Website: home-depot
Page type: review-order
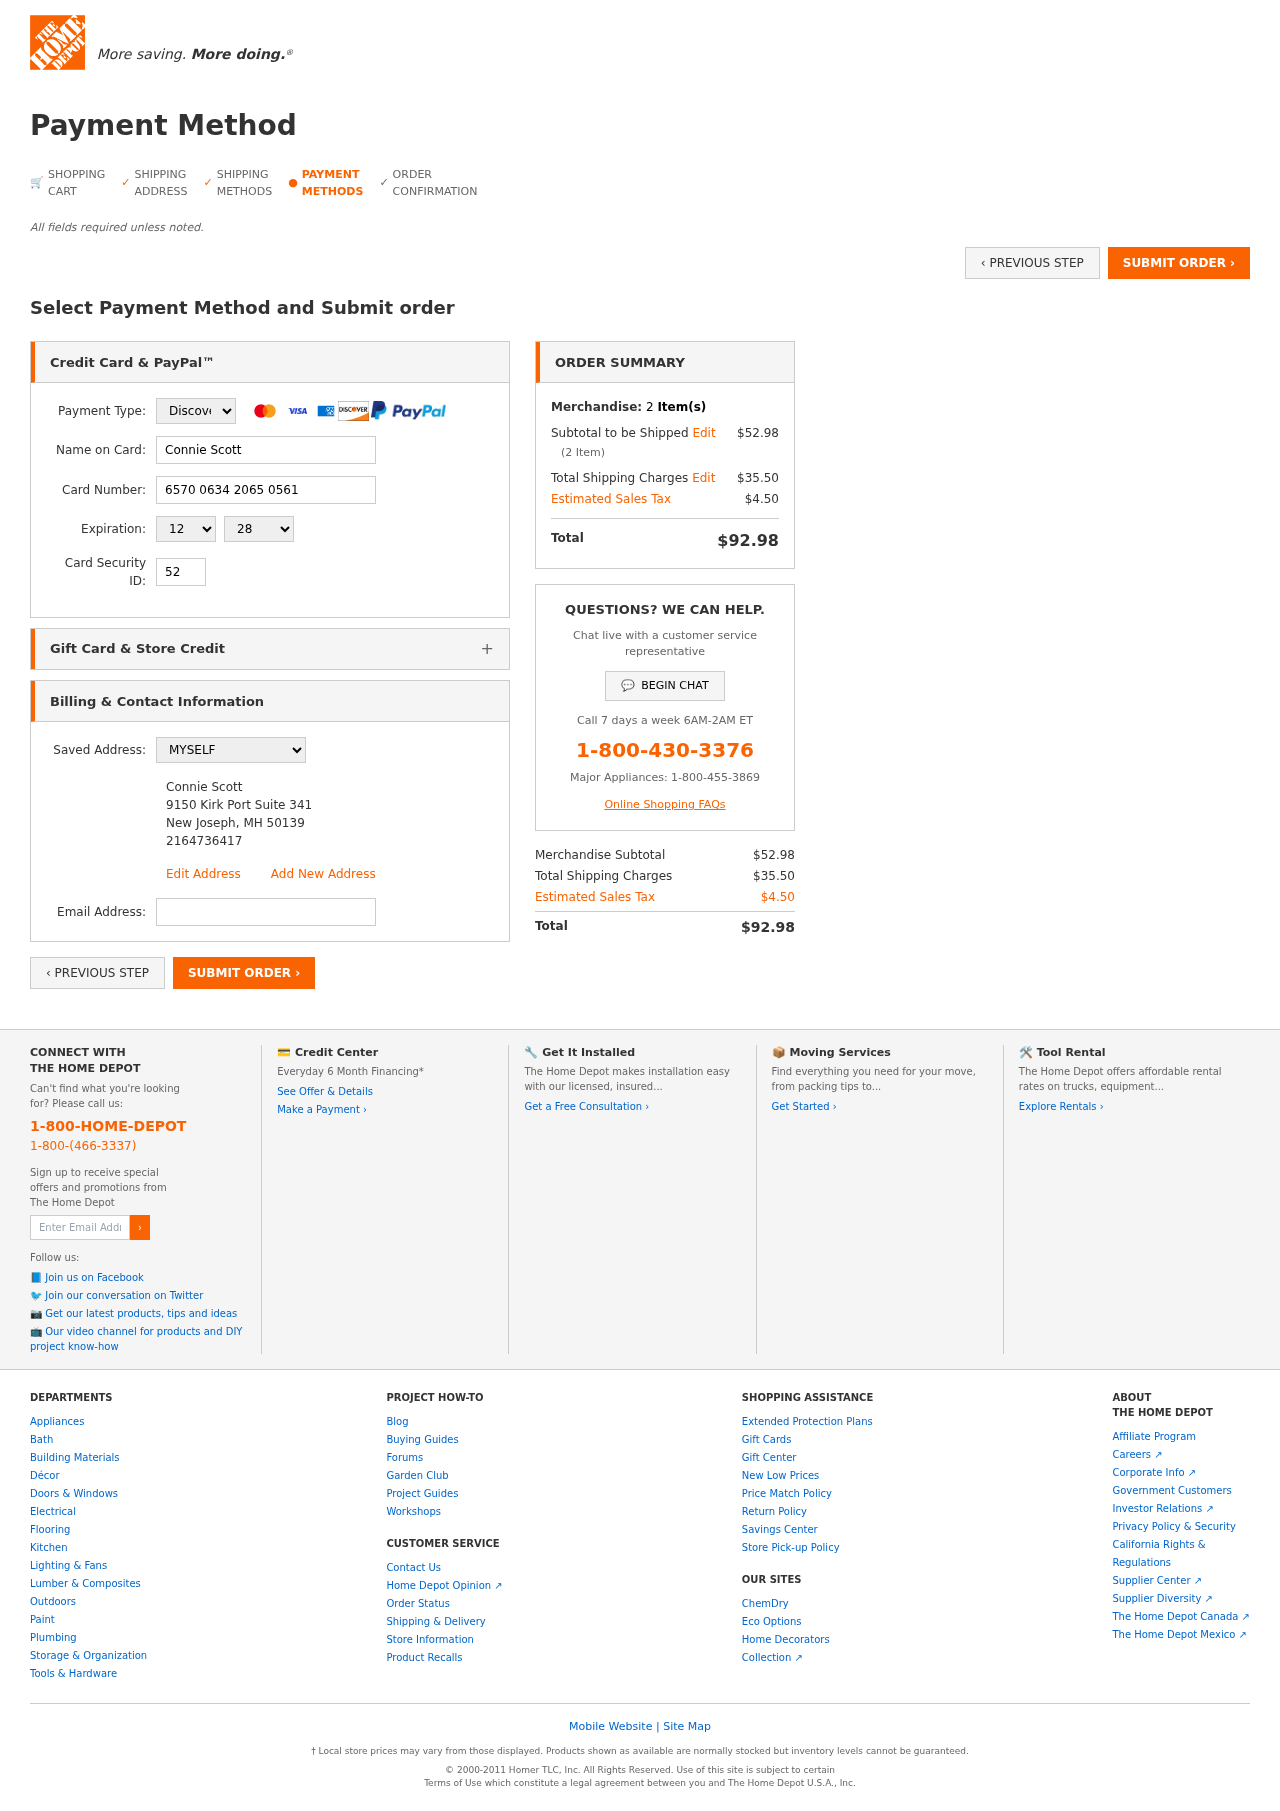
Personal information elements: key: PII_CARD_CVV
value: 524
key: PII_CARD_EXPIRY_MONTH
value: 12
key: PII_CARD_EXPIRY_YEAR
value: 28
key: PII_CARD_NUMBER
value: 6570 0634 2065 0561
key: PII_CARD_TYPE
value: Discover
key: PII_EMAIL
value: conniescott@hotmail.com
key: PII_FULLNAME
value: Connie Scott
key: PII_FULLNAME2
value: Connie Scott
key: PII_STREET
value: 9150 Kirk Port Suite 341
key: PII_CITY2
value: New Joseph
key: PII_STATE_ABBR2
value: MH
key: PII_POSTCODE
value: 50139
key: PII_POSTCODE_FULL
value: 50139
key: PII_POSTCODE_NUMERIC
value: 50139
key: PII_PHONE2
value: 2164736417
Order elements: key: ORDER_NUM_ITEMS
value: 2
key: ORDER_SUBTOTAL
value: $52.98
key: ORDER_NUM_ITEMS2
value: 2
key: ORDER_SHIPPING_COST
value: $35.50
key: ORDER_TAX
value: $4.50
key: ORDER_TOTAL
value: $92.98
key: ORDER_SUBTOTAL2
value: $52.98
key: ORDER_SHIPPING_COST2
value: $35.50
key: ORDER_TAX2
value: $4.50
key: ORDER_TOTAL2
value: $92.98